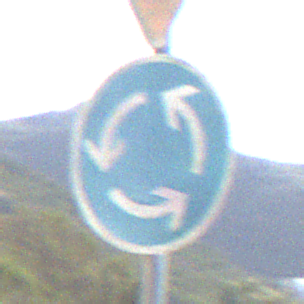
Verkehrszeichen: Kreisverkehr
Zusatzzeichen oben: VorfahrtGewaehren
Umgebung: Outdoor, RoadRail
Tageszeit: MorningAfternoon
Wetter: PartlyCloudy
Licht: Natural
Jahreszeit: NotSpecified
Kontrast: HighContrast